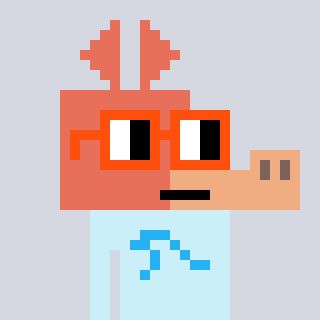
a pixel art character with square orange glasses, a aardvark-shaped head and a cold-colored body on a cool background